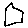
Label: hexagon